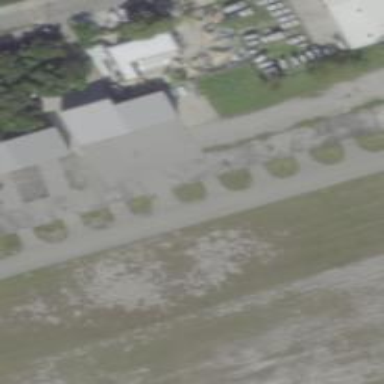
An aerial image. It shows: Image of taxiway at airport.